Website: lowes
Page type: receipt
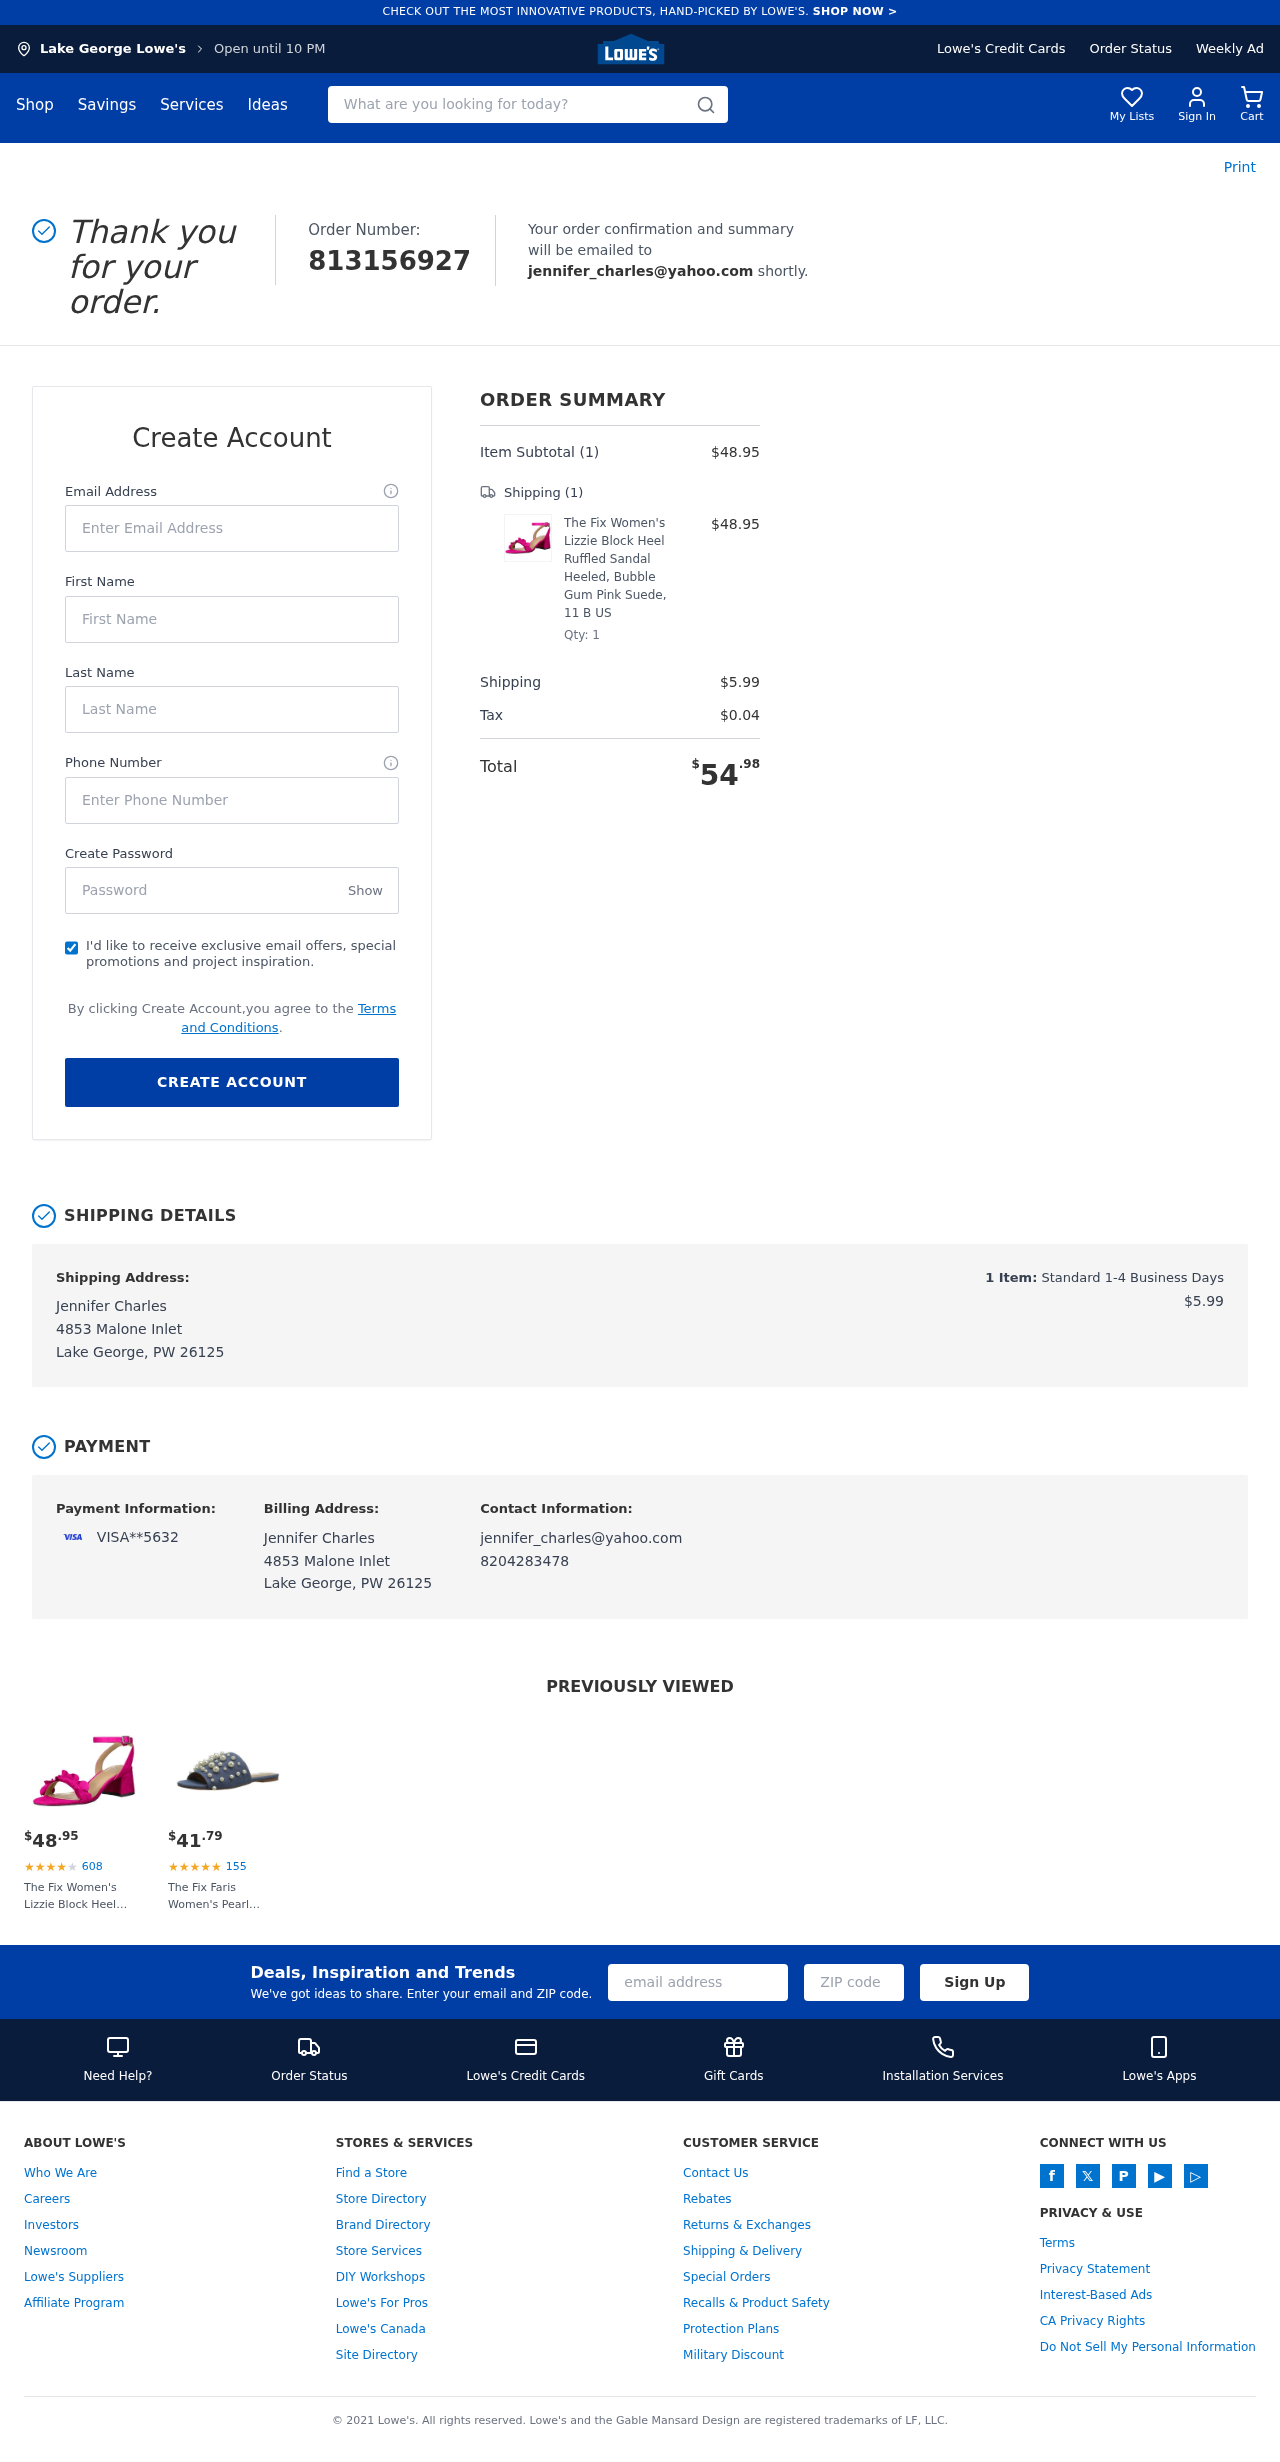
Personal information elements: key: PII_CARD_LAST4
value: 5632
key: PII_CARD_TYPE
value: VISA
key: PII_CITY
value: Lake George
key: PII_EMAIL
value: jennifer_charles@yahoo.com
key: PII_FULLNAME
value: Jennifer Charles
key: PII_PHONE
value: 8204283478
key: PII_STREET
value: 4853 Malone Inlet
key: PII_FIRSTNAME
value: Jennifer
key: PII_LASTNAME
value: Charles
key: PII_CITY_STATE_ZIP
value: Lake George, PW 26125
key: PII_FULLNAME2
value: Jennifer Charles
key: PII_FULLNAME3
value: Jennifer Charles
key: PII_FIRSTNAME2
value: Jennifer
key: PII_FIRSTNAME3
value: Jennifer
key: PII_LASTNAME2
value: Charles
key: PII_LASTNAME3
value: Charles
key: PII_FIRSTNAME_DERIVED
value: Jennifer
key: PII_LASTNAME_DERIVED
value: Charles
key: PII_FULLNAME_DERIVED
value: Jennifer Charles
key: PII_NAME_FULL_DERIVED
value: Jennifer Charles
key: PII_POSTCODE
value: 26125
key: PII_STATE_ABBR
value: PW
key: PII_STATE
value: PW
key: PII_POSTCODE_FULL
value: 26125
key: PII_CITY_STATE
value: Lake George, PW
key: PII_POSTCODE_NUMERIC
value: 26125
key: PII_LOGIN_USERNAME
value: jennifer_charles
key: PII_EMAIL2
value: jennifer_charles@yahoo.com
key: PII_EMAIL3
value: jennifer_charles@yahoo.com
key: PII_LOGIN_USERNAME2
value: jennifer_charles
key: PII_LOGIN_USERNAME3
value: jennifer_charles
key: PII_PHONE_LINE
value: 3478
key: PII_PHONE_SUFFIX
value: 3478
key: PII_PHONE2
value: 8204283478
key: PII_PHONE3
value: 8204283478
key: PII_PHONE_NUMERIC
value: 8204283478
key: PII_PHONE_LINE_NUMERIC
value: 3478
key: PII_PHONE_SUFFIX_NUMERIC
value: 3478
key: PII_PHONE2_NUMERIC
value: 8204283478
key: PII_PHONE3_NUMERIC
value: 8204283478
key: PII_PHONE_DIGITS
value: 8204283478
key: PII_PHONE_LAST4
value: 3478
Product elements: key: PRODUCT1_NAME
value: The Fix Women's Lizzie Block Heel Ruffled Sandal Heeled, Bubble Gum Pink Suede, 11 B US
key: PRODUCT1_PRICE
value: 48.95
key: PRODUCT1_QUANTITY
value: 1
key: PRODUCT2_NAME
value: The Fix Faris Women's Pearl Sandal -  -
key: PRODUCT2_NUM_RATINGS
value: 155
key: PRODUCT2_PRICE
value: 41.79
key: PRODUCT1_PRICE2
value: $48.95
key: PRODUCT1_RATING2
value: ★
★
★
★
★
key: PRODUCT1_NUM_RATINGS2
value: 608
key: PRODUCT1_NAME2
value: The Fix Women's Lizzie Block Heel Ruffled Sandal Heeled, Bubble Gum Pink Suede, 11 B US
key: PRODUCT2_RATING
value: ★
★
★
★
★
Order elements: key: ORDER_ID
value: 813156927
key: ORDER_NUM_ITEMS
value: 1
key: ORDER_SUBTOTAL
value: $48.95
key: ORDER_NUM_ITEMS2
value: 1
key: ORDER_SHIPPING_COST
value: $5.99
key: ORDER_TAX
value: $0.04
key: ORDER_TOTAL
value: $54.98
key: ORDER_NUM_ITEMS3
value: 1
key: ORDER_SHIPPING_COST2
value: $5.99
Search elements: key: HEADER_SEARCH
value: What are you looking for today?